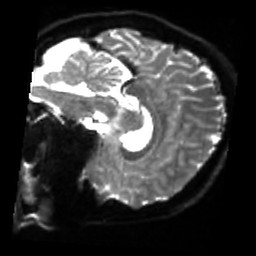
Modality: sbref
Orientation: sagittal
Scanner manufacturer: siemens
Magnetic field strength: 3 T
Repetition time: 4 s
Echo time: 0.0594 s